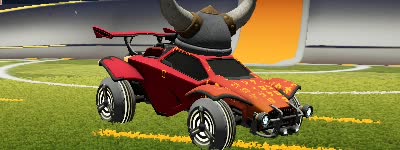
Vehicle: octane